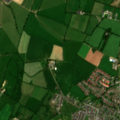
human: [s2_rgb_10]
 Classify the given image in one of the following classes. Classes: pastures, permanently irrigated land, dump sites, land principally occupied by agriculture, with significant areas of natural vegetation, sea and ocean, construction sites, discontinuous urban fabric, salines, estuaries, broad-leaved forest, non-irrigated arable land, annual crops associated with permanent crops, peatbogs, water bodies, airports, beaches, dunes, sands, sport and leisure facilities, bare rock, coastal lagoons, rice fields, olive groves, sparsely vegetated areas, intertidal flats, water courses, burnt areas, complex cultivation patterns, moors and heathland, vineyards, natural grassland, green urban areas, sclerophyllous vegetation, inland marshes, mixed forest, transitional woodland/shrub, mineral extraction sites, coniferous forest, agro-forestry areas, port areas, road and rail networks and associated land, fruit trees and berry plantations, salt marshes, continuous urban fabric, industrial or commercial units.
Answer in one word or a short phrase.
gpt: discontinuous urban fabric, non-irrigated arable land, pastures